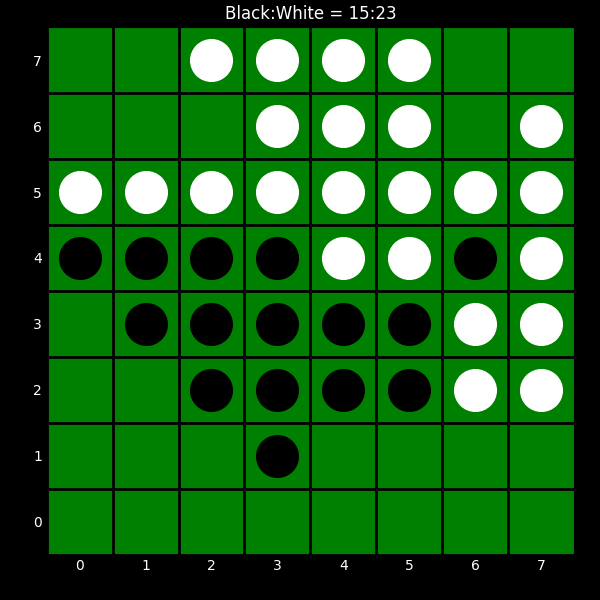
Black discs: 15
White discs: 23